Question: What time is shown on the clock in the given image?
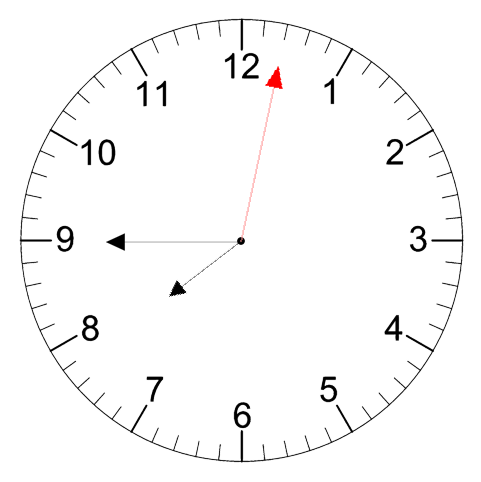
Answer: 07:45:02